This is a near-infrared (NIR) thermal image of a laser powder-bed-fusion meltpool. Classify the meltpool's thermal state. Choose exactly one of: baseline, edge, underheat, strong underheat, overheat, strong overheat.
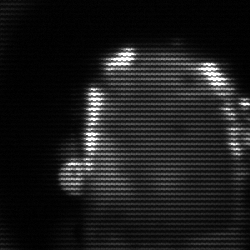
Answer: baseline